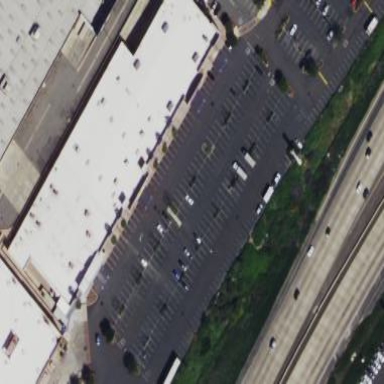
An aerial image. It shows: Commercial building.